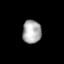
Tissue: lung
Cell type: Myeloid cells
Senescence score: 0.2306
Nuclear area (px): 426
Mean DAPI intensity: 173.08